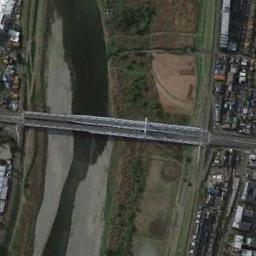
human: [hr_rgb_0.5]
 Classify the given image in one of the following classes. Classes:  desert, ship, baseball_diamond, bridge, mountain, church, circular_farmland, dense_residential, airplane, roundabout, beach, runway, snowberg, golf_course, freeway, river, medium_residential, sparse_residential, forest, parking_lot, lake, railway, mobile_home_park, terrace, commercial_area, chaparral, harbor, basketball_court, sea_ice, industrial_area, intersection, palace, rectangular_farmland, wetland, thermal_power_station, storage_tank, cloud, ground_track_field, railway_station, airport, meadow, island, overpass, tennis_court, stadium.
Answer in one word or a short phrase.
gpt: bridge